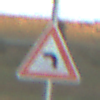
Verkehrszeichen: KurveLinks
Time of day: SunriseSunset
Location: Outdoor (RoadRail)
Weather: PartlyCloudy
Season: NotSpecified
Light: Natural